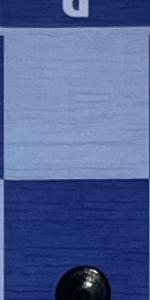
Label: Empty